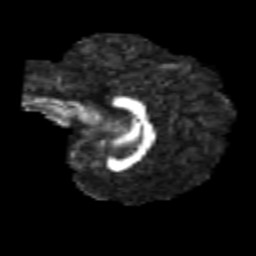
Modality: FA
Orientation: sagittal
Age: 20
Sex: female
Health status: healthy